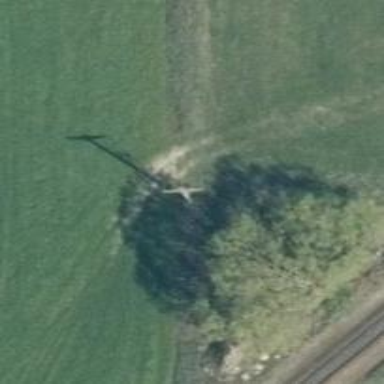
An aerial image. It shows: Minor power line.